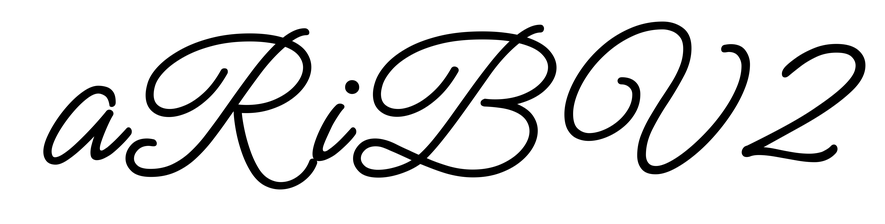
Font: MeowScript-Regular